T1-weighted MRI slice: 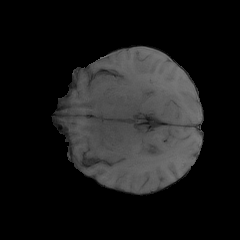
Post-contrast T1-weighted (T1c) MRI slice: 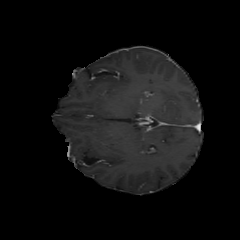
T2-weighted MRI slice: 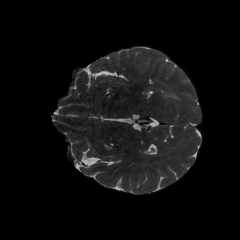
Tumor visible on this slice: yes